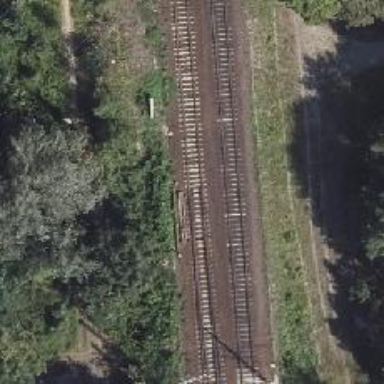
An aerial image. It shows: Railway switch with the turnout on the left side.